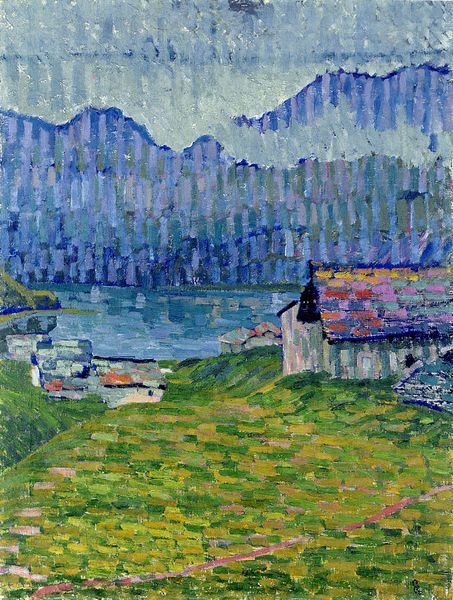
Titel: Giorno di pioggia, Regentag bei Capolago
Standort: Chur
Institution: Bündner Kunstmuseum
Schlagwörter: berg, blau, gemälde, himmel, wasser, weiß, cezanne, gelb, grün, impressionismus, landschaft, see, ufer, haus, rot, weg, wiese, häuser, gewässer, pastos, rosa, pointilismus, berge, gebirge, dächer, farbe, lila, violett, hütten, striche